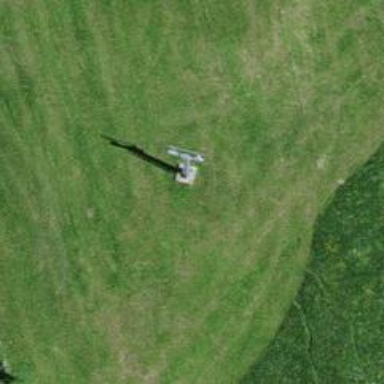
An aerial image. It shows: Pylon for aerialway.